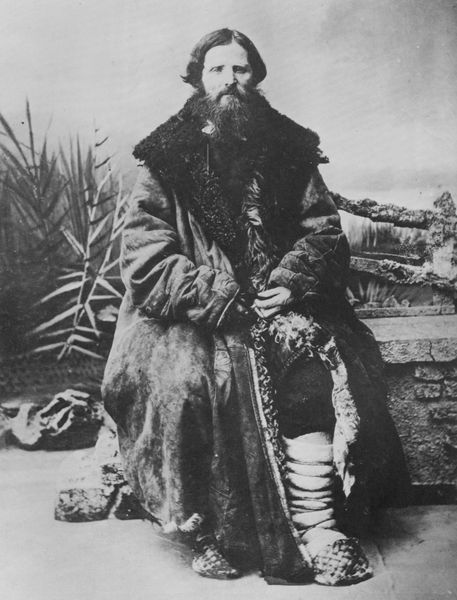
Titel: Ein handeltreibender Bauer
Künstler: Russischer Photograph
Standort: Paris
Institution: Librairie de Sialsky
Schlagwörter: blätter, hand, himmel, mann, umhang, weiß, landschaft, sitzen, grau, haar, hintergrund, mund, nase, profil, schwarz, gras, alt, bart, schnurrbart, augen, band, gesicht, kleidung, kragen, pelz, vollbart, bildnis, portrait, porträt, haare, mantel, sitzend, blatt, pflanze, frontal, scheitel, fell, schuhe, russland, mauer, winter, bank, palme, foto, fotografie, kälte, stiefel, schuh, photo, pelzkragen, jäger, wanderer, leder, gebunden, kulisse, russe, bandage, climt, studio, russisch, volkstum, mäuerchen, maueer, protrait, wickel, dicker mantel, arktis, fußlappen, gustav climt, perlz